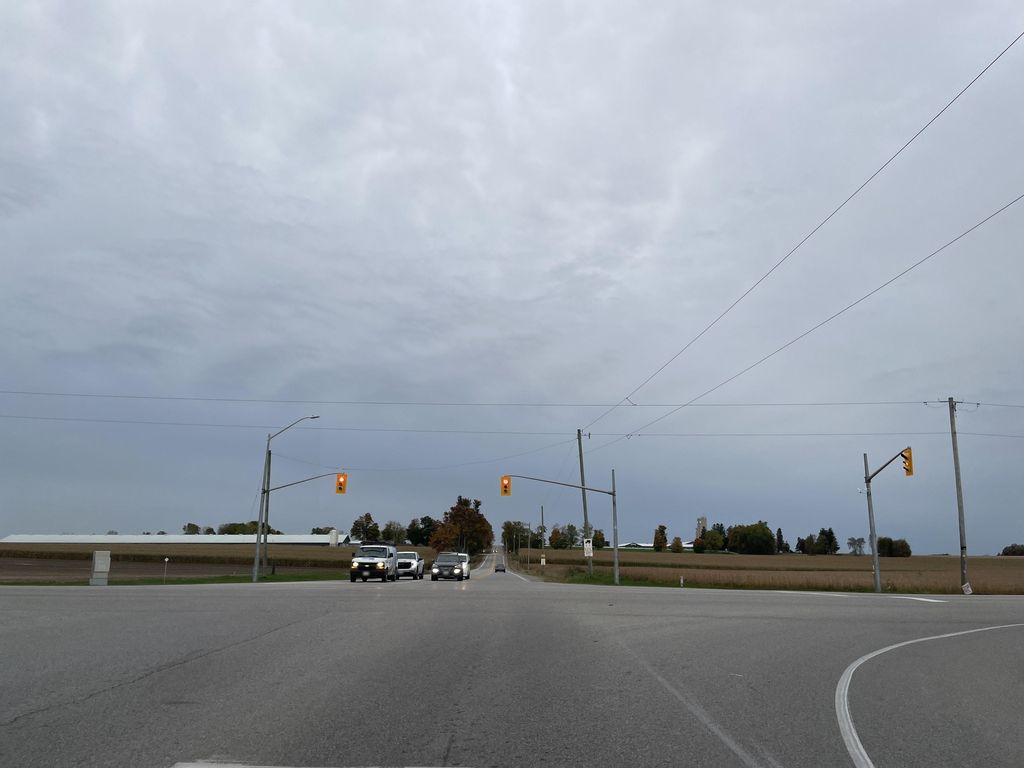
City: kitchener-waterloo